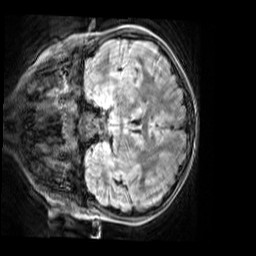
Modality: FLAIR
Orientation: coronal
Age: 12
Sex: female
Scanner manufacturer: siemens
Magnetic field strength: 3 T
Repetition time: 5 s
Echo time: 0.388 s